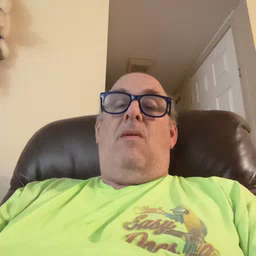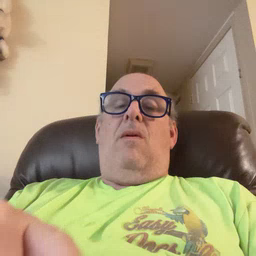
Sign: pen